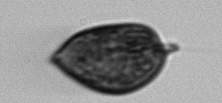
Label: Prorocentrum_micans